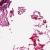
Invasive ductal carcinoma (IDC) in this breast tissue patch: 0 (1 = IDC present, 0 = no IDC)